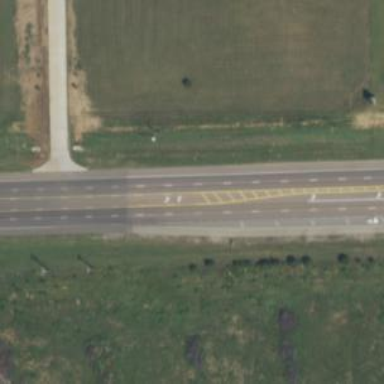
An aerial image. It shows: Asphalt road designated as trunk highway.